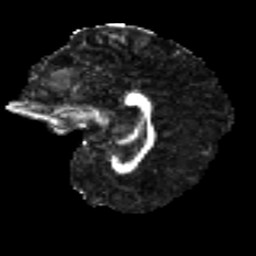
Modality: FA
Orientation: sagittal
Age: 51
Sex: female
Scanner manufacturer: ge
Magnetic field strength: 3 T
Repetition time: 7.8 s
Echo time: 0.0606 s